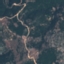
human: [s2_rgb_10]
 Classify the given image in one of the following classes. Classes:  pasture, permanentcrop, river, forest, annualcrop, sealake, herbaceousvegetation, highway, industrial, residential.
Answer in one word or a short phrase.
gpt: HerbaceousVegetation